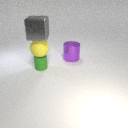
small green rubber cylinder to the left of large purple metal cylinder